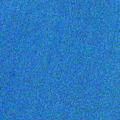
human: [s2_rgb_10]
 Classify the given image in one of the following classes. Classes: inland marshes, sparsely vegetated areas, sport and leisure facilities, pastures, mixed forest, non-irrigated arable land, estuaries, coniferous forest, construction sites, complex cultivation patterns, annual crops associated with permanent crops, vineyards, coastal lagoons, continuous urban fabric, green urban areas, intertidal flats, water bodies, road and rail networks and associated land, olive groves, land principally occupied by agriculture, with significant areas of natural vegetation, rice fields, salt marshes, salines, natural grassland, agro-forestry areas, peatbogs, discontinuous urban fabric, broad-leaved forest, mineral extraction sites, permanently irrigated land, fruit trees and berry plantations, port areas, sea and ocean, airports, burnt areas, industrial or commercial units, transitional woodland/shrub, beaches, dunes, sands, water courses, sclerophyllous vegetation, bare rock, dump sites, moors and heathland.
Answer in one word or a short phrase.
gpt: sea and ocean